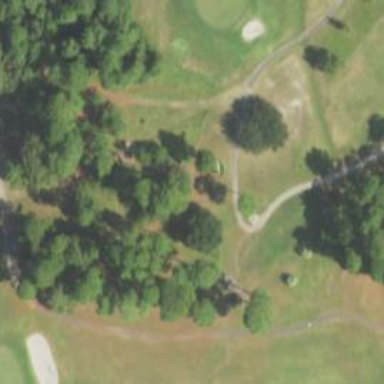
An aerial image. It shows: Pathway for golfing.